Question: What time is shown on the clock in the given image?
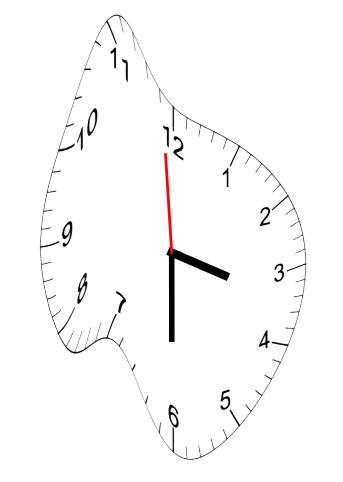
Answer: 03:29:59